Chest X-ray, AP view. Patient: 46 years old, sex F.
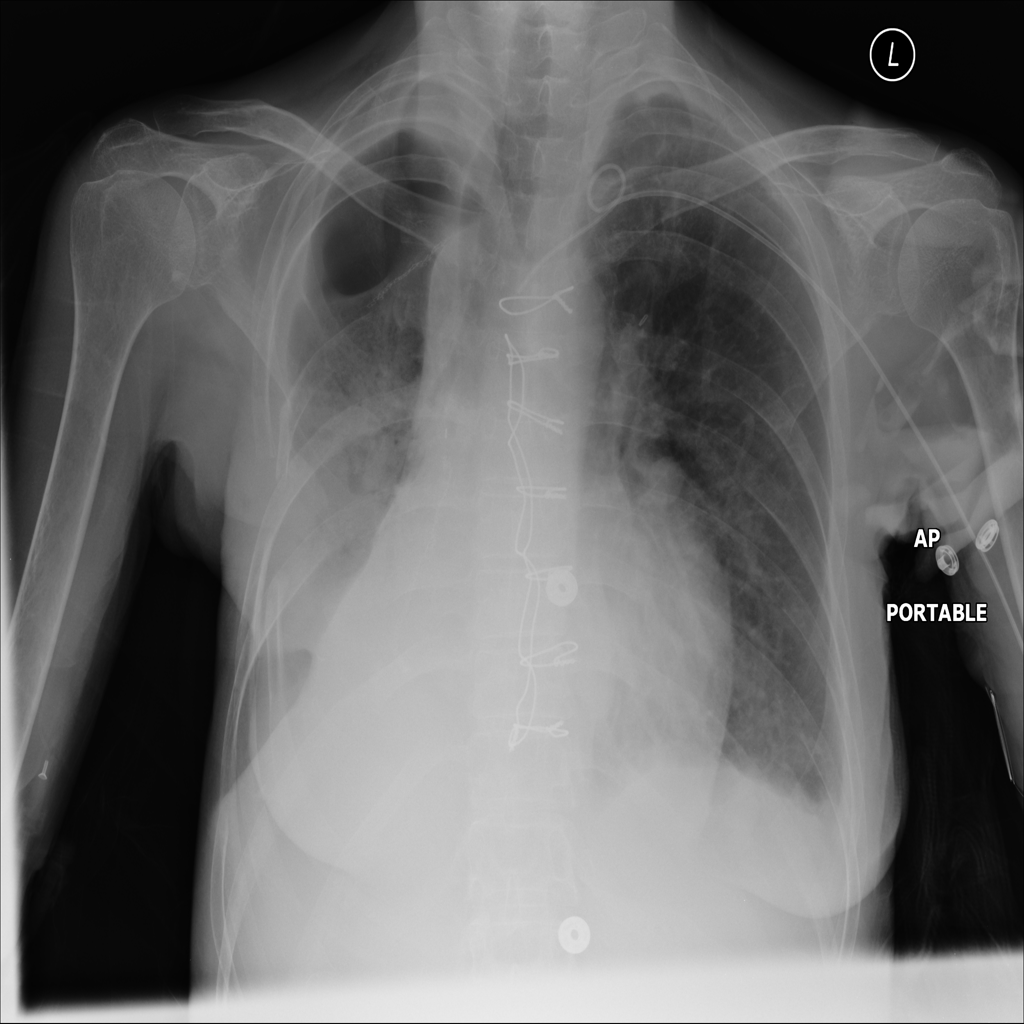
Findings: Pleural_Thickening